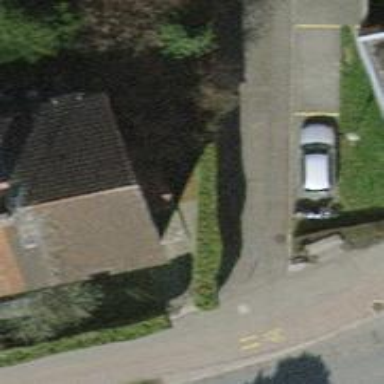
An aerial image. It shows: Bollard barrier.